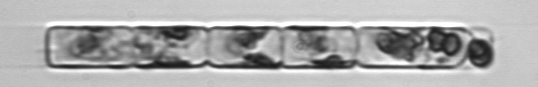
Label: Guinardia_delicatula_TAG_internal_parasite